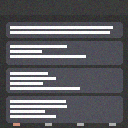
Screen state: on